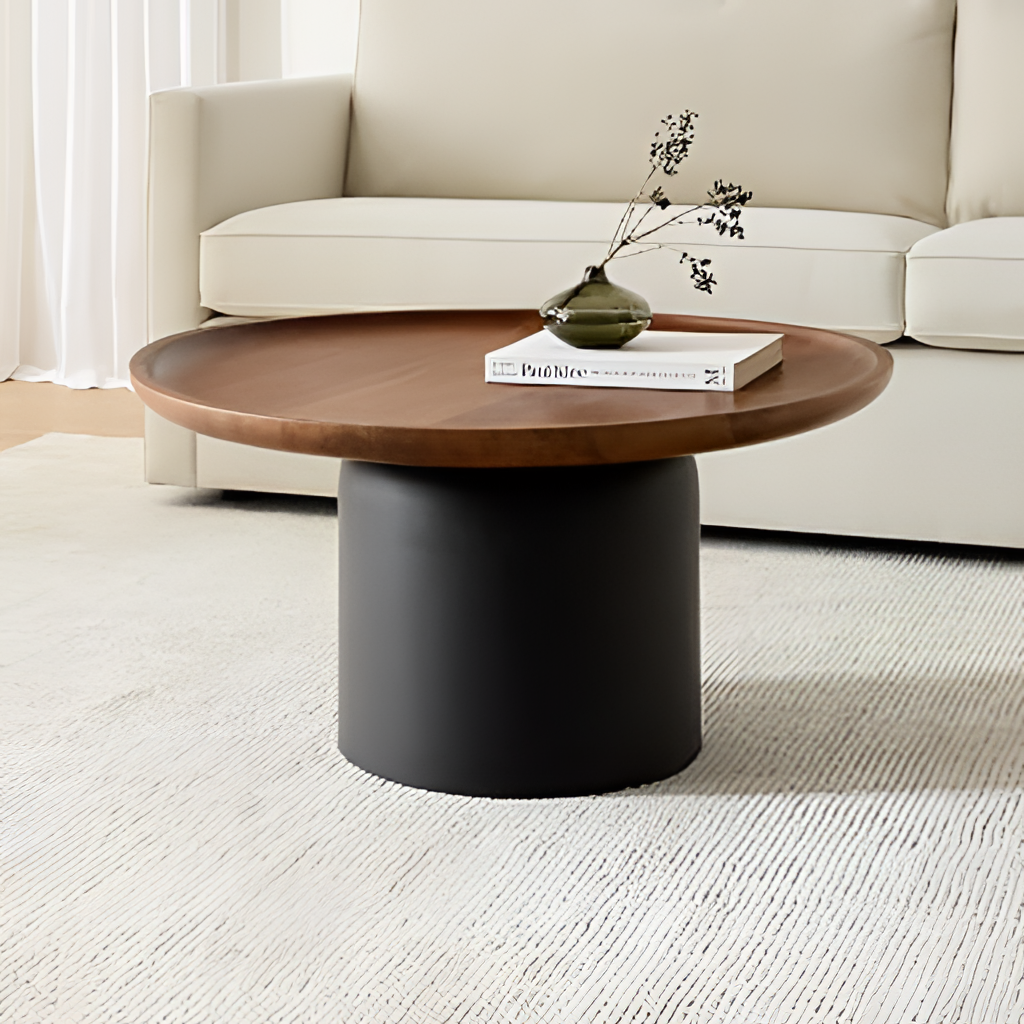
fabric sofa, living room, beige fabric wallpaper, with solid pattern, contemporary, beige fabric flooring, with flat weave pattern